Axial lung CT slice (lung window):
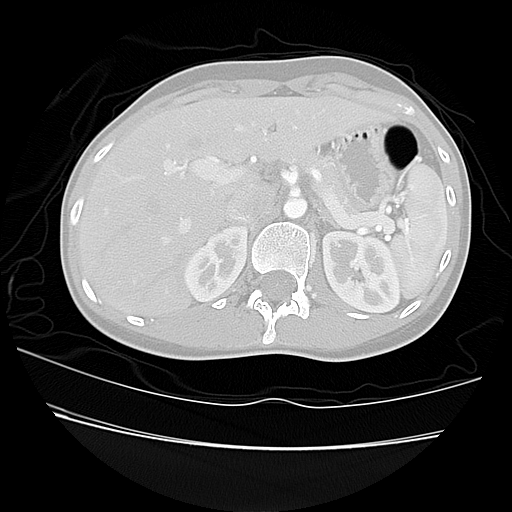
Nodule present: no